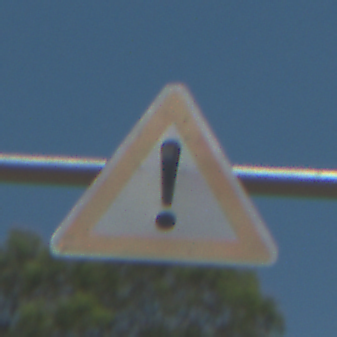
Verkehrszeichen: Gefahrenstelle
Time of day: Midday
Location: Outdoor (Nature)
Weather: Clear
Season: NotSpecified
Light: Natural